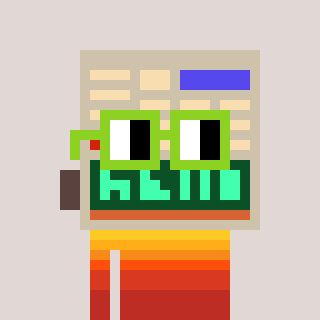
a pixel art character with square light green glasses, a calculator-shaped head and a bege-colored body on a warm background